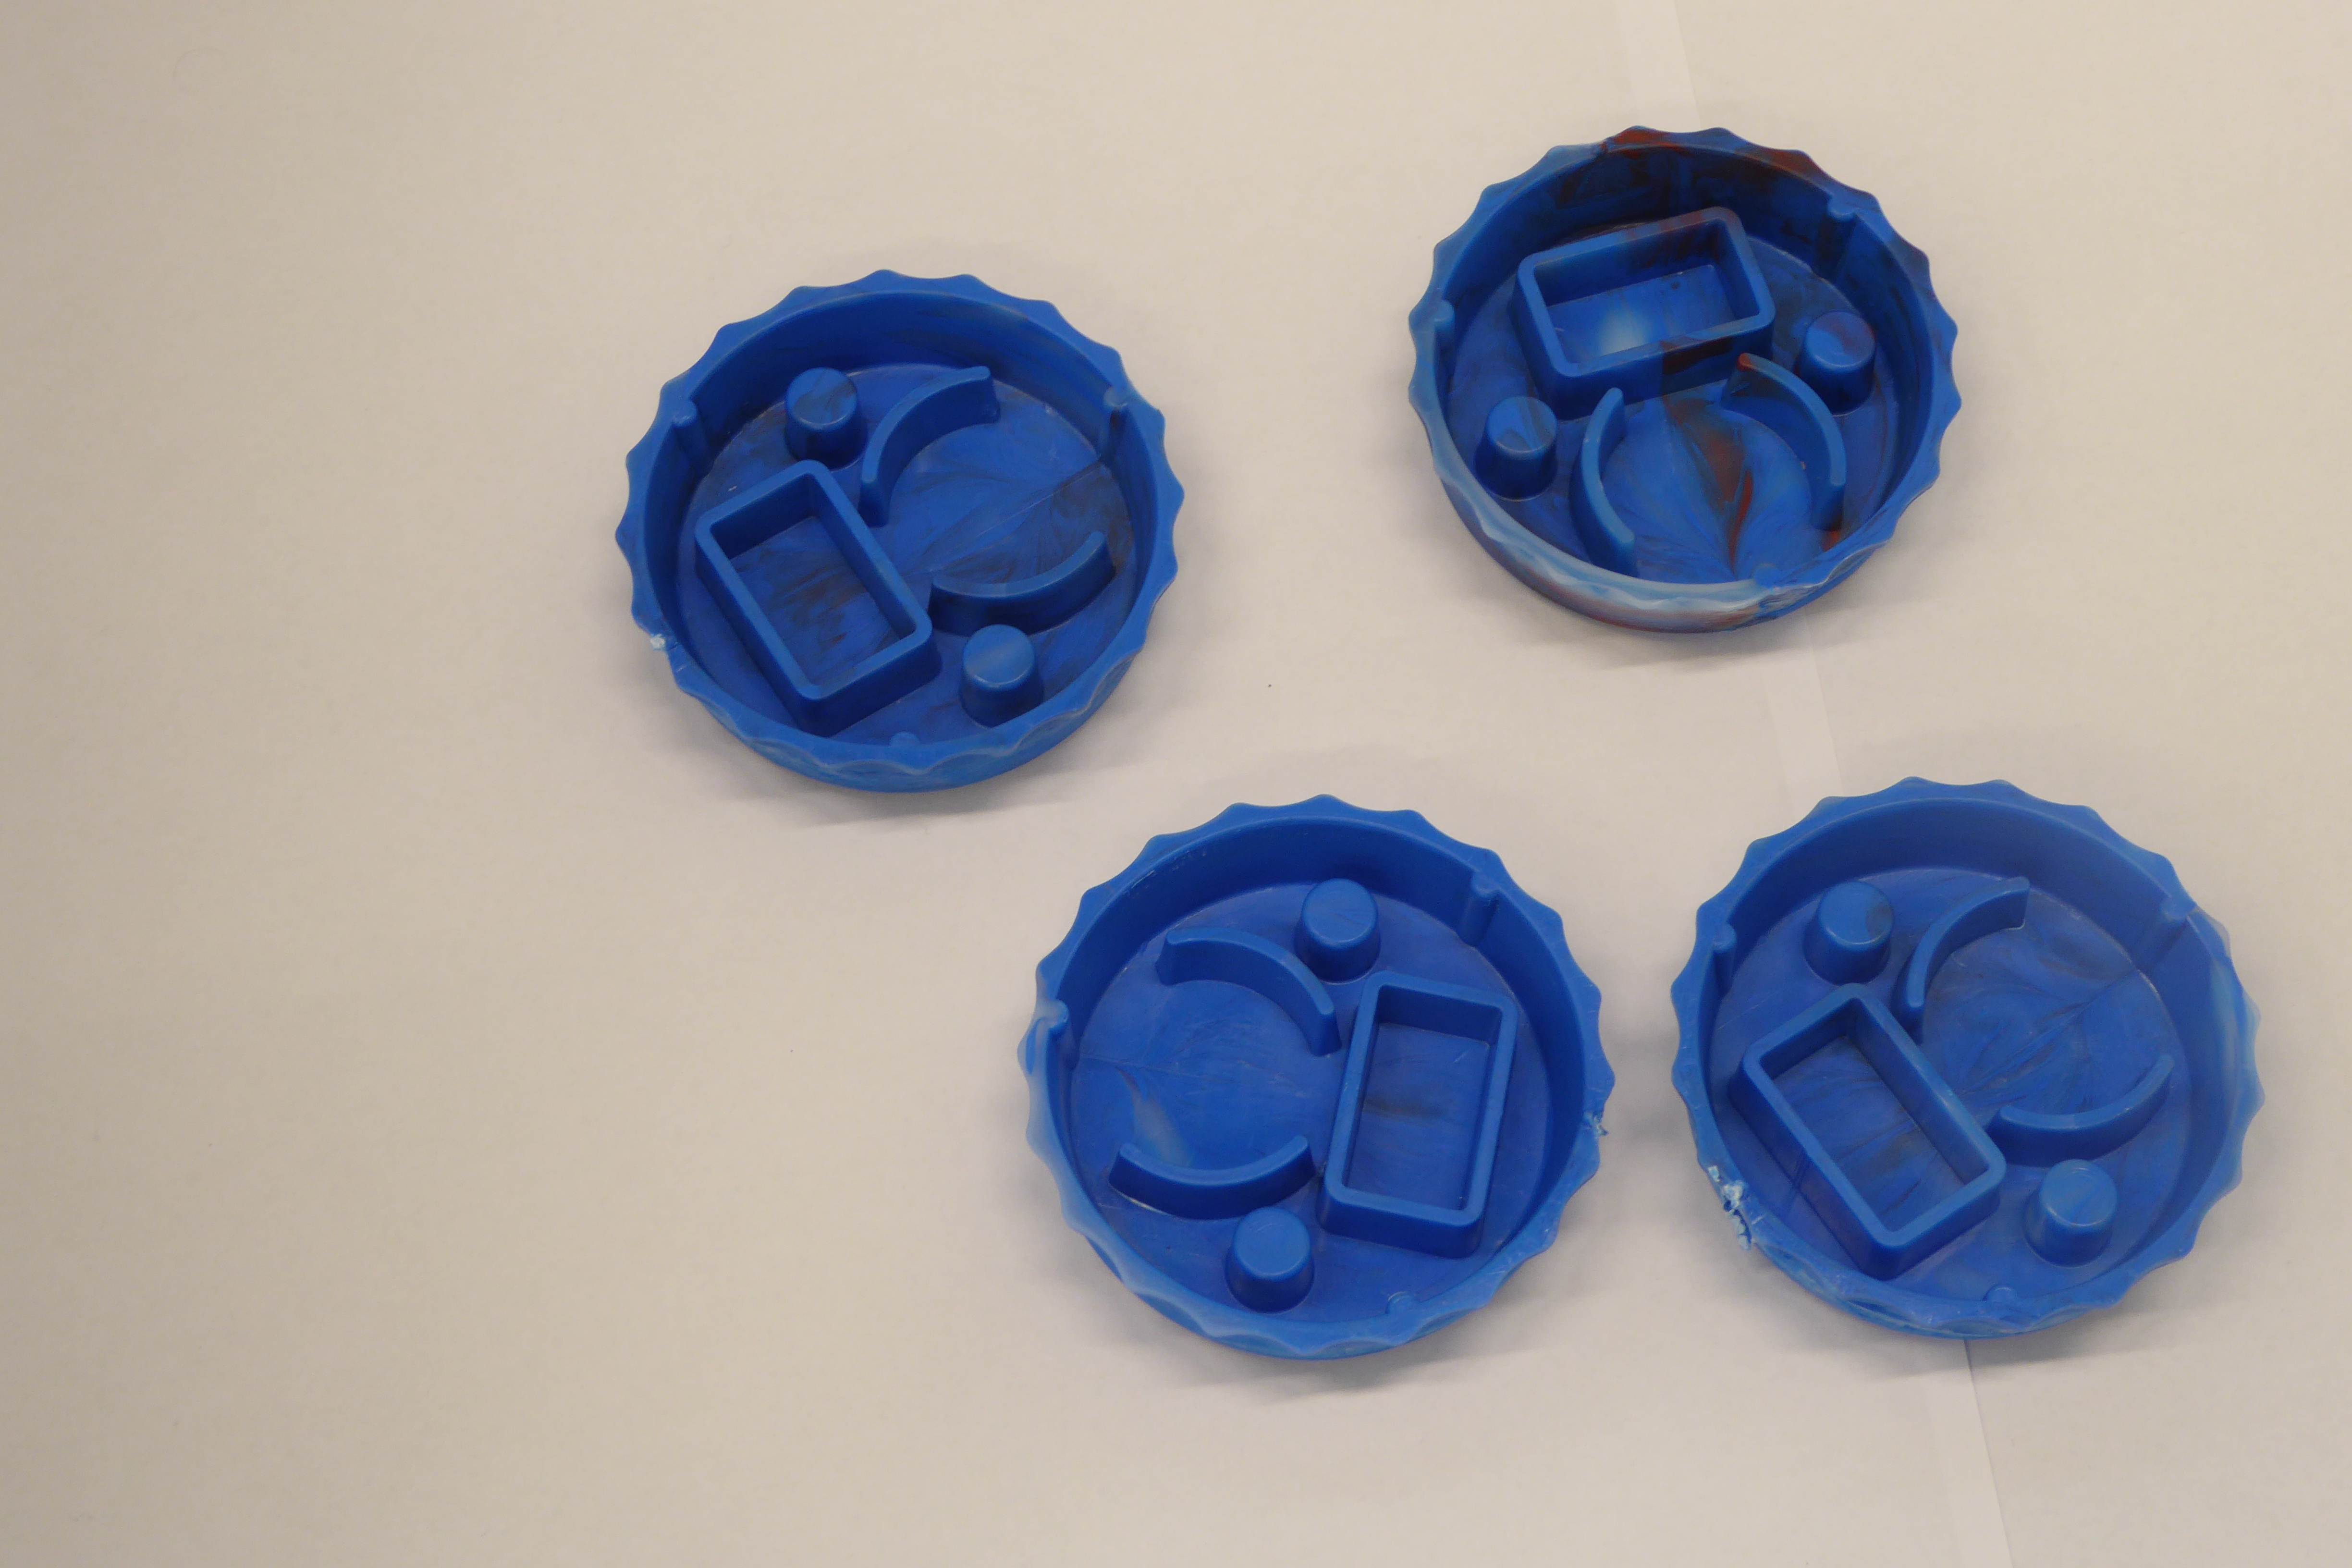
Label: Bottle Opener - Cover